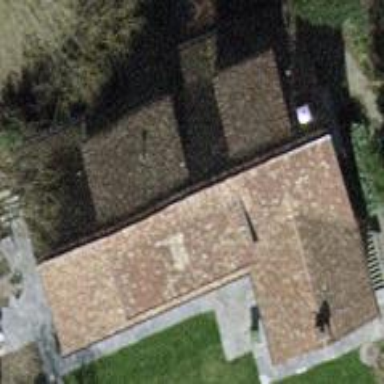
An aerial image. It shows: Building with tiled roof.